Interaction volume radius: 5 \u00c5
Interaction volume height: 10 \u00c5
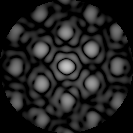
Disorder parameter: 0.2838